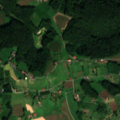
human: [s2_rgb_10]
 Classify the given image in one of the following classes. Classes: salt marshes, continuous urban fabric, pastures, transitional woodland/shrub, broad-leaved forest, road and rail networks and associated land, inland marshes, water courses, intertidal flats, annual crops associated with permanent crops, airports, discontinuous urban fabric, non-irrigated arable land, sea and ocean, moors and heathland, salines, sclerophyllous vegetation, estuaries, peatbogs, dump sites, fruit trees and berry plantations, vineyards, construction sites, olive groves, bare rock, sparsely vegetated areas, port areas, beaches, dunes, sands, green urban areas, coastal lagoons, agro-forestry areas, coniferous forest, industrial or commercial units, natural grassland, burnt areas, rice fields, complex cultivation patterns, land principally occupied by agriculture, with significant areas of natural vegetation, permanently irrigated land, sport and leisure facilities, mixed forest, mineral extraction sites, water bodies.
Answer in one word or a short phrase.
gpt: non-irrigated arable land, vineyards, complex cultivation patterns, broad-leaved forest